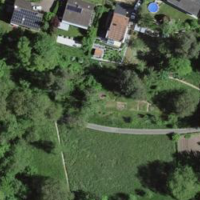
EUNIS habitat code: 25
Species observed at this site:
Pseudochorthippus parallelus
Alnus glutinosa
Sciurus vulgaris
Rana temporaria